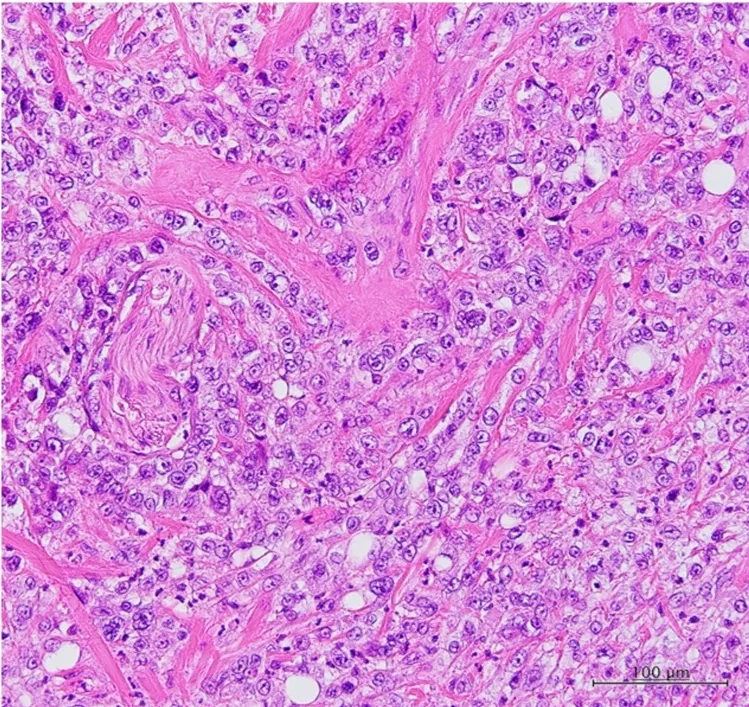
Histopathological findings. . A: The tumor nuclei of different sizes and intercellular bridge led to a diagnosis of poorly differentiated squamous cell carcinoma (Hematoxylin-eosin stain, original magnification x200).
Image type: pathology (h&e)